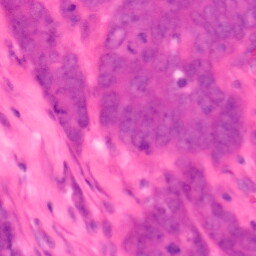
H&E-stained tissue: Colon